Question: I wanted to create a gallery with thumbnails, however I ran into an issue. If I want to space out the thumbs, I should do something like 'margin-right: 15px;', however that would create space for the furthest-right image. How would I go about creating those spaces without having them at the edge of a template?
Example:

Thanks!
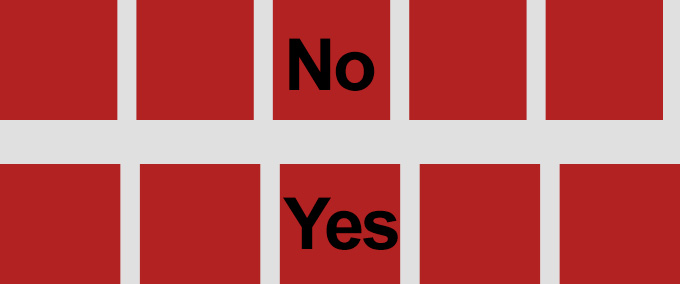
Answer: What you need is negative margins on the container element:
<URL>
'''
.container {
margin: -10px 0 0 -10px;
}
.container .image {
margin: 10px 0 0 10px;
/* either floated or set to inline-block */
}
'''
If your container is responsive (ie. you don't know how wide it will be), flexbox is worth a look:
<URL>
'''
.container {
margin: -10px 0 0 -10px;
display: flex;
-moz-flex-flow: row wrap;
-webkit-flex-flow: row wrap;
flex-flow: row wrap;
-moz-justify-content: space-between;
-webkit-justify-content: space-between;
justify-content: space-between;
}
.container .image {
margin: 10px 0 0 10px;
background: red;
width: 100px;
height: 100px;
display: inline-block;
}
'''